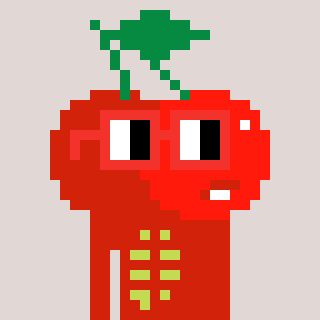
a pixel art character with square red glasses, a cherry-shaped head and a red-colored body on a warm background